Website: lowes
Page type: customer-info-address
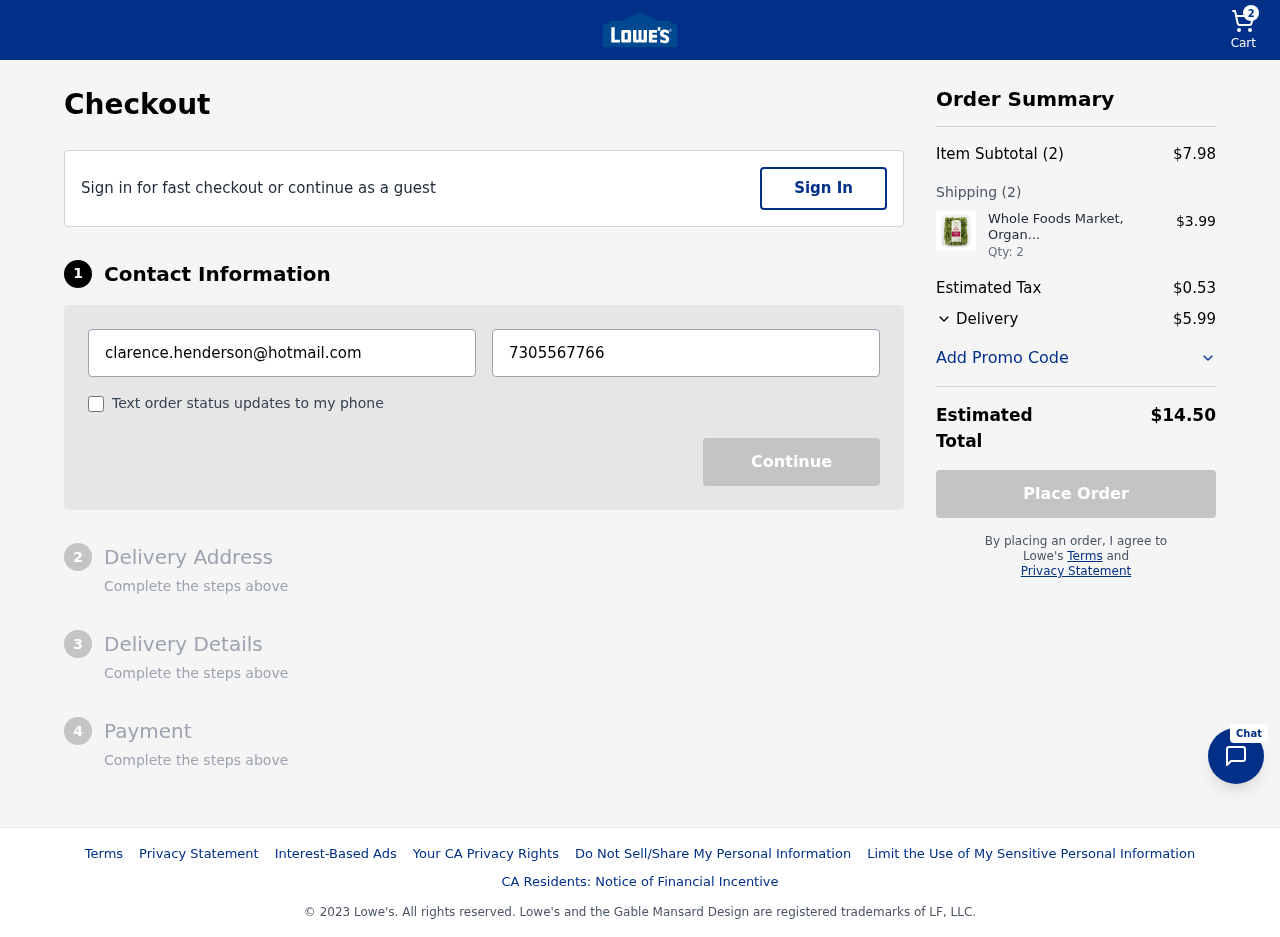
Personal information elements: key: PII_EMAIL
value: clarence.henderson@hotmail.com
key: PII_PHONE
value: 7305567766
Product elements: key: PRODUCT1_NAME
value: Whole Foods Market, Organic Arugula, 5 oz
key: PRODUCT1_PRICE
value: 3.99
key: PRODUCT1_QUANTITY
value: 2
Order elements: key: ORDER_NUM_ITEMS
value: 2
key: ORDER_SUBTOTAL
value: $7.98
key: ORDER_NUM_ITEMS2
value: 2
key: ORDER_TAX
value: $0.53
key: ORDER_SHIPPING_COST
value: $5.99
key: ORDER_TOTAL
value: $14.50